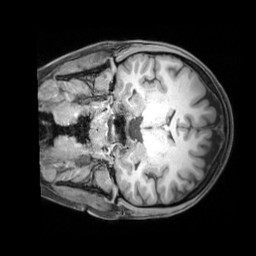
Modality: T1w
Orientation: coronal
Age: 21
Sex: female
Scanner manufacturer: siemens
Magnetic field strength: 3 T
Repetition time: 1.97 s
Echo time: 0.00206 s